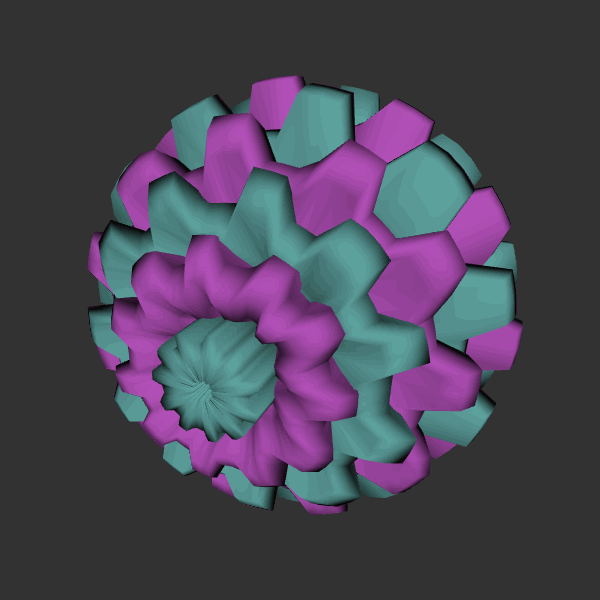
Background: dark